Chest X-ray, AP view. Patient: 19 years old, sex F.
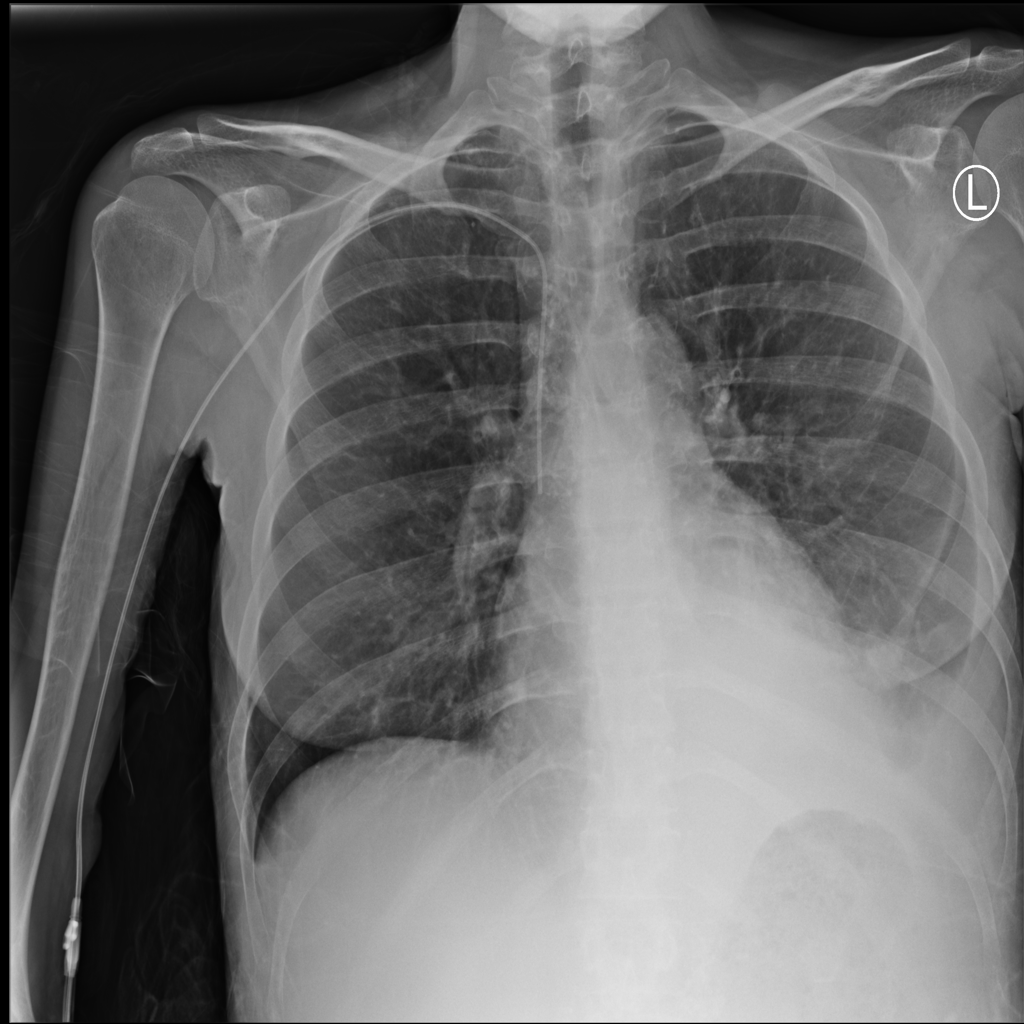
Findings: Atelectasis, Effusion